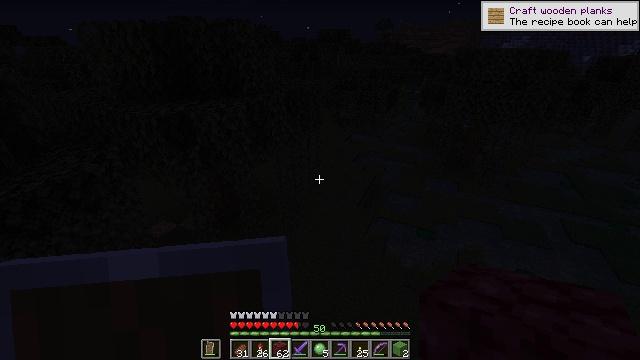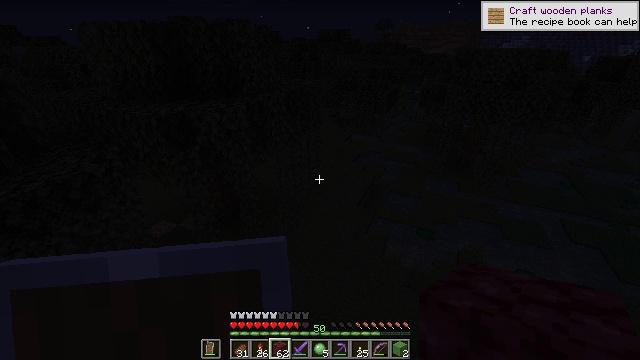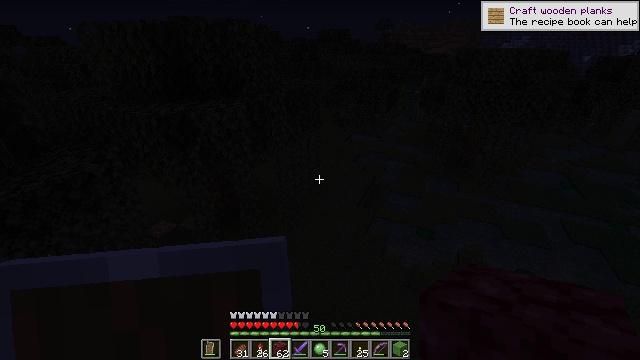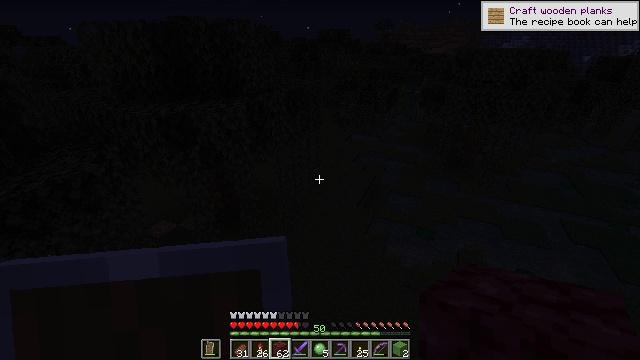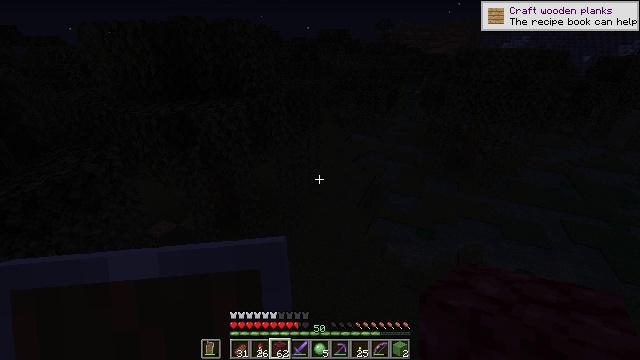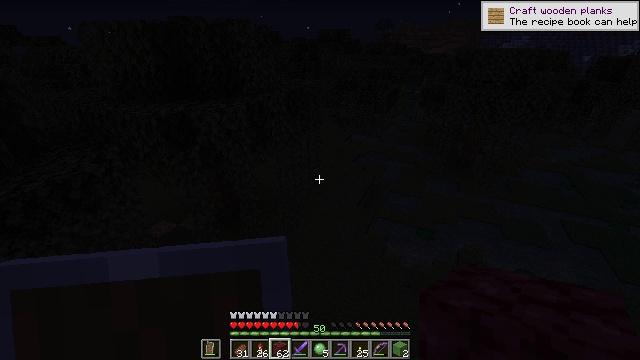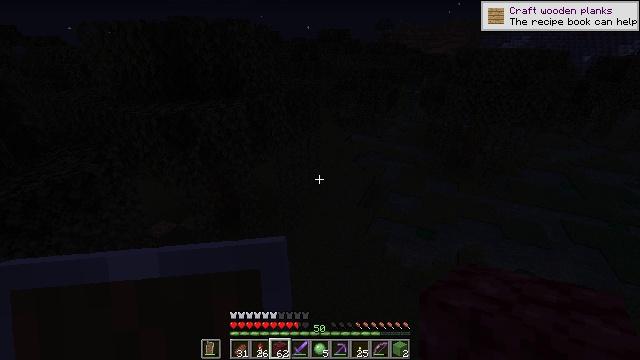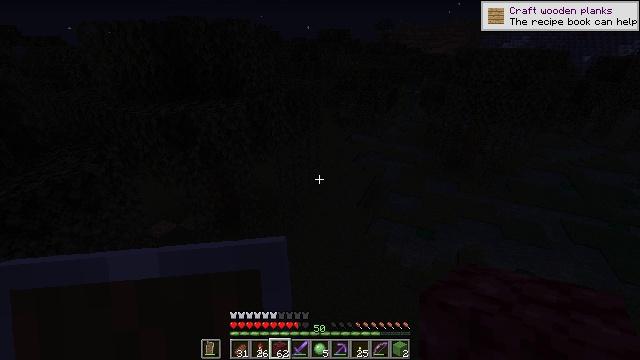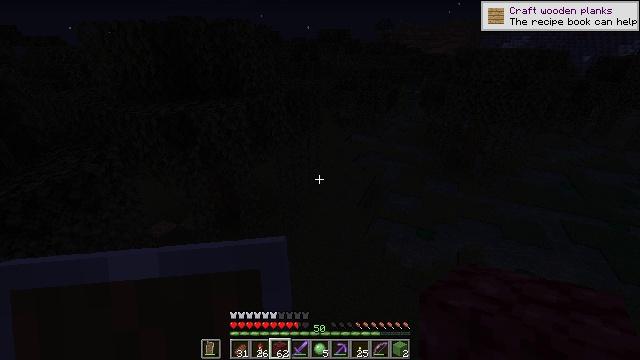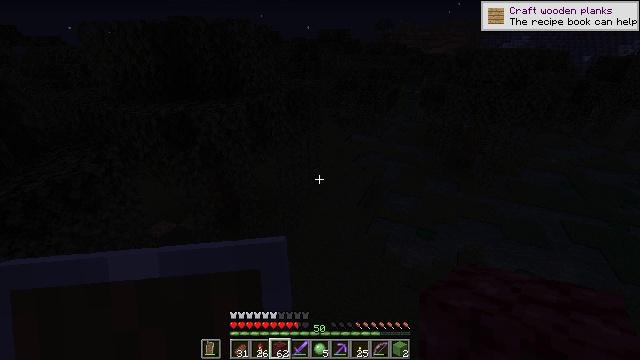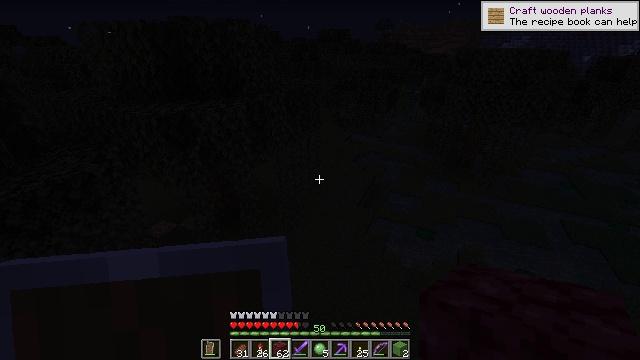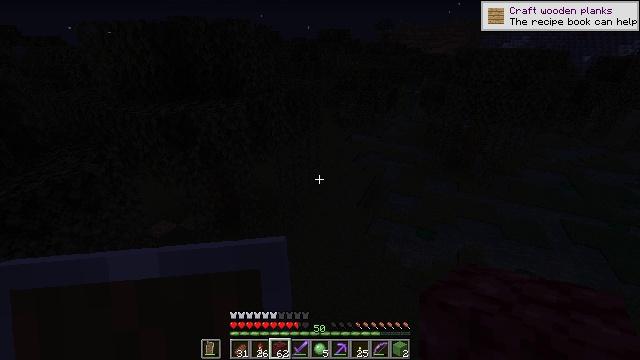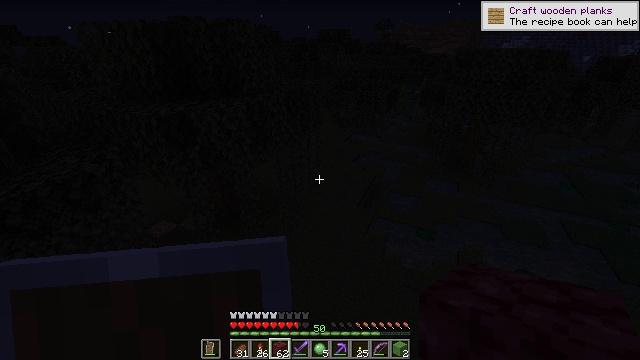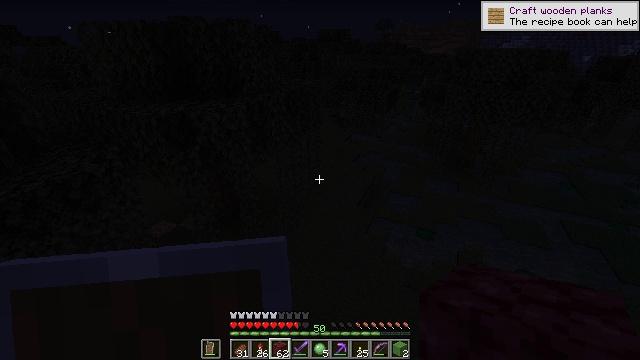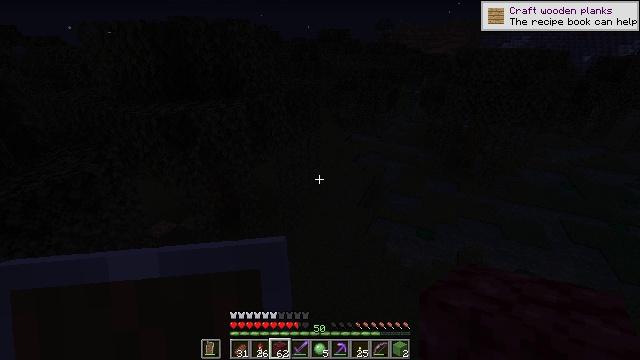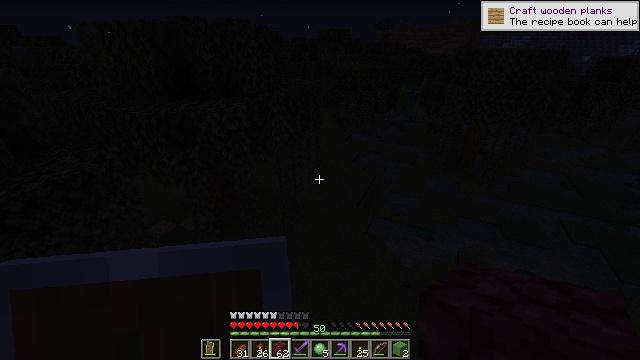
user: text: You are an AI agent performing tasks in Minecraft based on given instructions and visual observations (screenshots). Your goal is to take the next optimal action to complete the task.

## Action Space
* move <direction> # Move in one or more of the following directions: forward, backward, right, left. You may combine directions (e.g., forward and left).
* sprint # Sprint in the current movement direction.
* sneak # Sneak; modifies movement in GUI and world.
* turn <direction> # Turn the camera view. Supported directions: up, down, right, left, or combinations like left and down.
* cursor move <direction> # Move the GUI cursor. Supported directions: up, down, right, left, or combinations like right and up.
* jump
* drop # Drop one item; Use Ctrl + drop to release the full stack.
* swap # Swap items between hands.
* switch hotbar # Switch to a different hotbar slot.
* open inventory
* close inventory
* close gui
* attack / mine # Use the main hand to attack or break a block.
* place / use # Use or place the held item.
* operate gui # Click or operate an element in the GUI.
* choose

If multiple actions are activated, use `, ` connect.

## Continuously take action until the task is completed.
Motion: motion action
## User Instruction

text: Kill the slime.
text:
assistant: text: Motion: no_op
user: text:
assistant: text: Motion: no_op
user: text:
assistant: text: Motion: no_op
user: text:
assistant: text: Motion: no_op
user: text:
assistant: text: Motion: no_op
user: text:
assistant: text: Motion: no_op
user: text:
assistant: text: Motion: no_op
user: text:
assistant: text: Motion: no_op
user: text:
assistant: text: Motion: no_op
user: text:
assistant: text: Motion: no_op
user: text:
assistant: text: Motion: no_op
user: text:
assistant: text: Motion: no_op
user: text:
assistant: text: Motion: no_op
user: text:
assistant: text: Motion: no_op
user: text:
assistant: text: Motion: no_op
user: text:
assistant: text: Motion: no_op
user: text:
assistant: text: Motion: no_op
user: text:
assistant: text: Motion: no_op
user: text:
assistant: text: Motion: no_op
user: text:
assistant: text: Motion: no_op
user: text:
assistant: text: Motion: no_op
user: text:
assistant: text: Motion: no_op
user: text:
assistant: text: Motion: no_op
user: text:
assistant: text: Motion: no_op
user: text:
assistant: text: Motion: no_op
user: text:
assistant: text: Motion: no_op
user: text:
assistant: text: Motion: no_op
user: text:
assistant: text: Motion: no_op
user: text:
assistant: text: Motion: no_op
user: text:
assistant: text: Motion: no_op